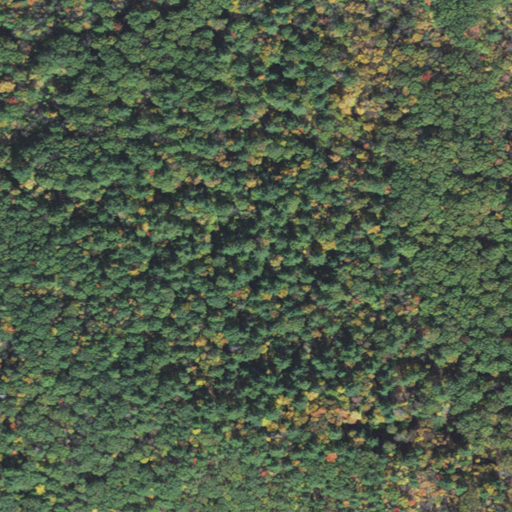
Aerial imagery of mountain in Massachusetts named Bolster Hill containing mixed forest, deciduous forest, and evergreen forest